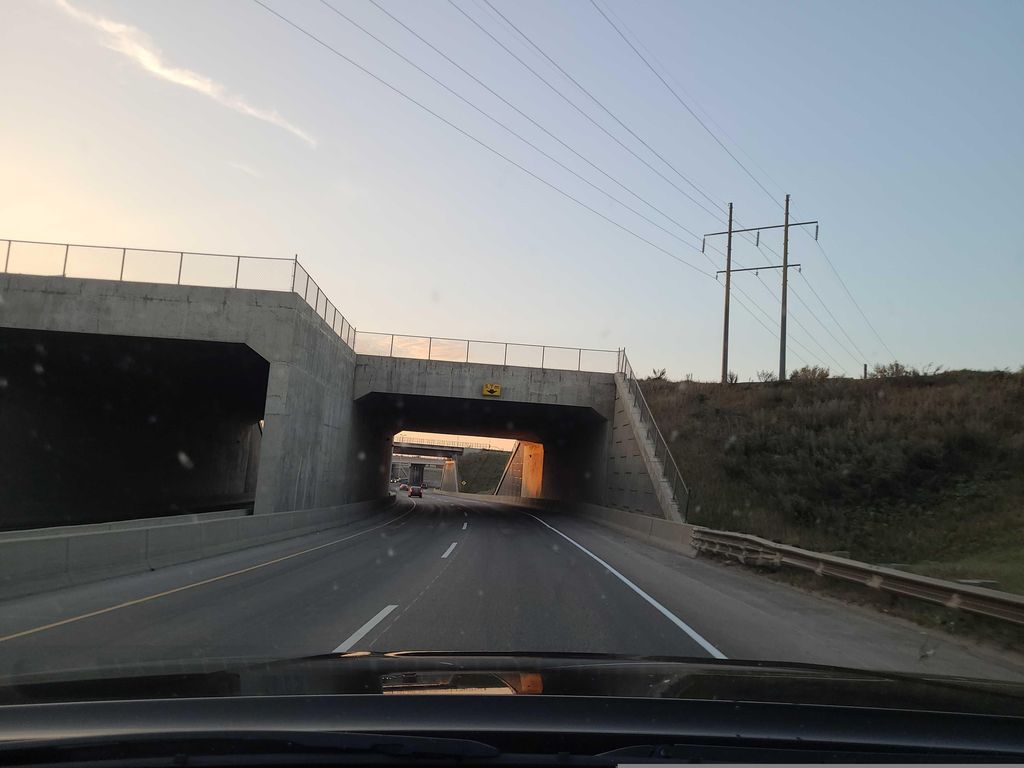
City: saskatoon